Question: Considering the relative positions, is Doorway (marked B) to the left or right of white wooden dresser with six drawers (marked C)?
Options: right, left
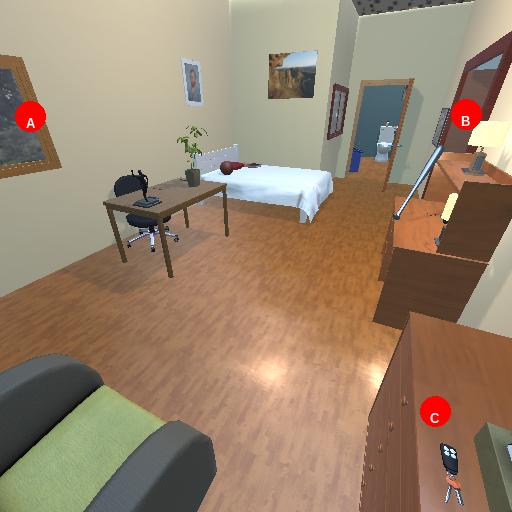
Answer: right